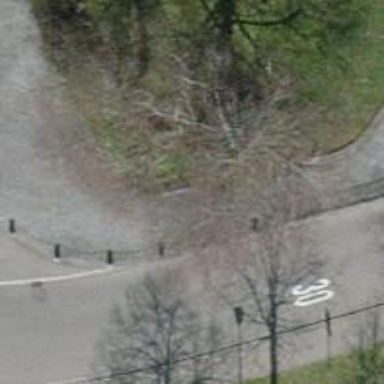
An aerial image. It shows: Bollard.